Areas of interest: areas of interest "Juren Home (Suzhou Renmin Road Store)"
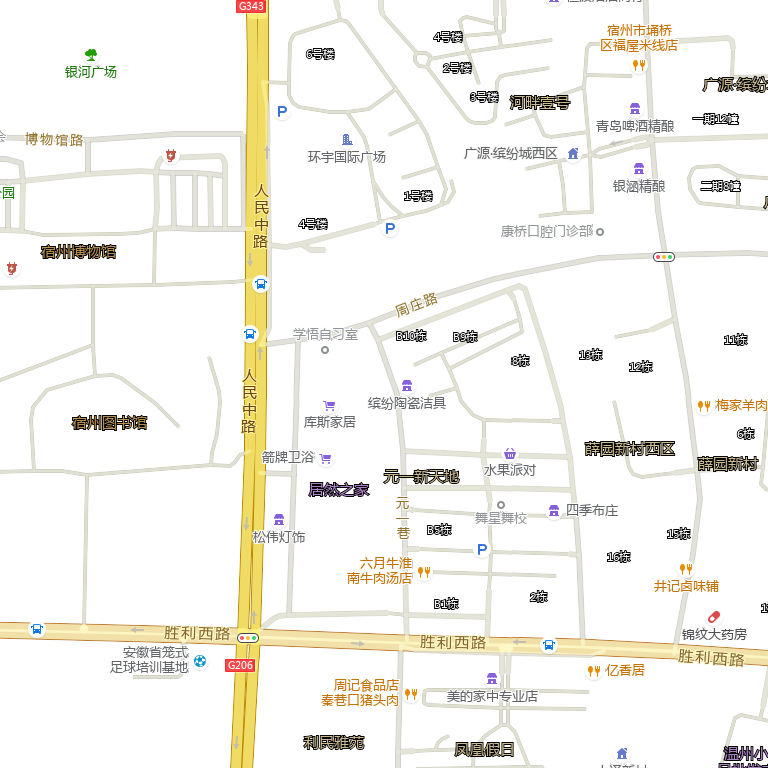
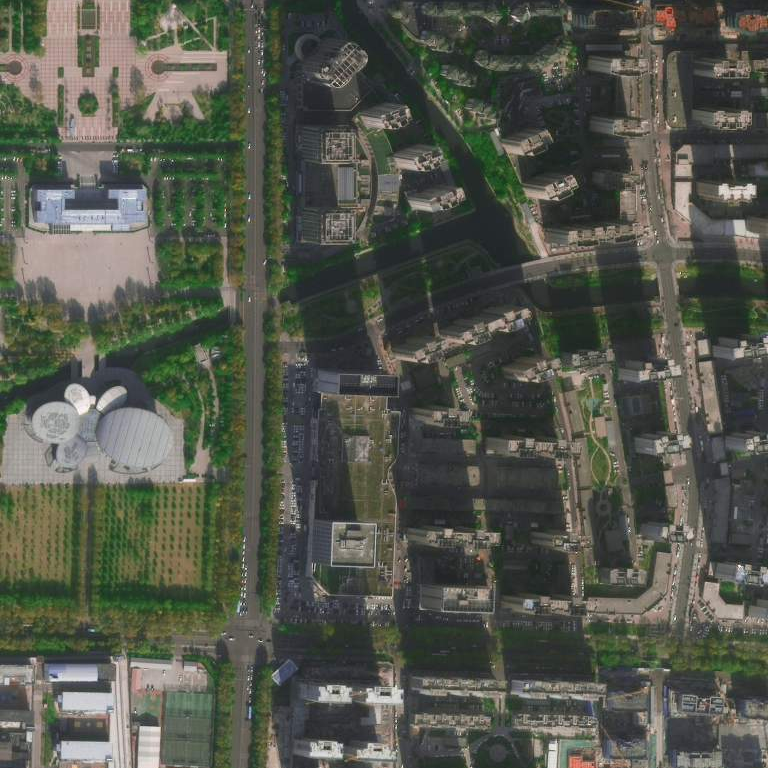